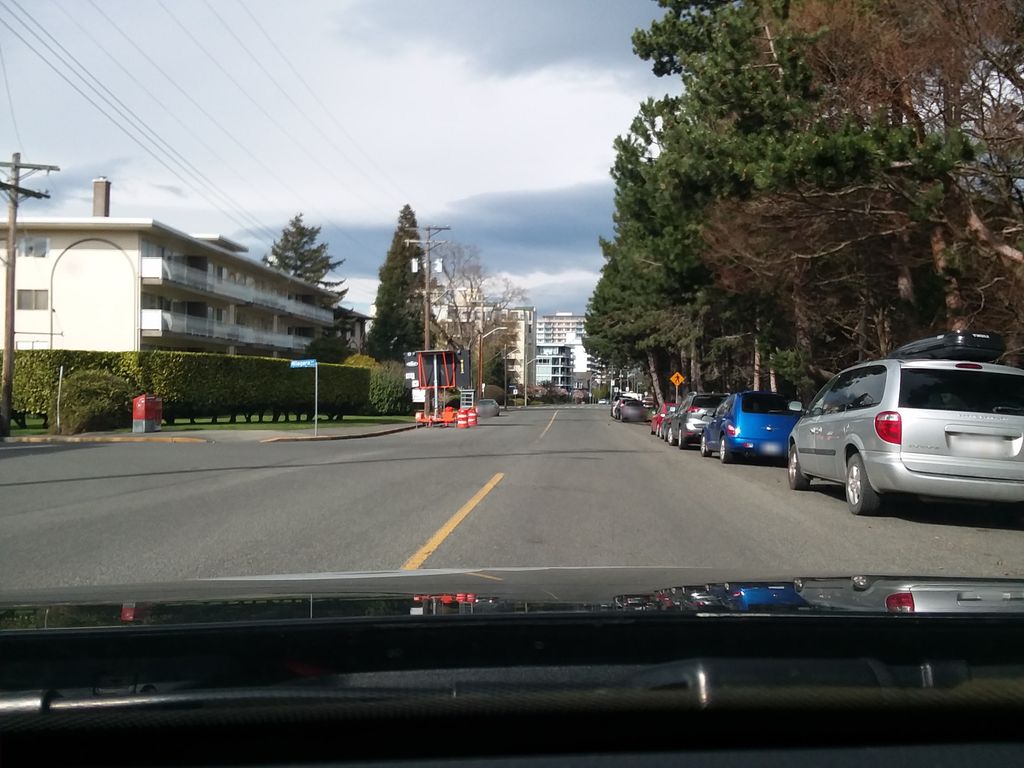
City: victoria